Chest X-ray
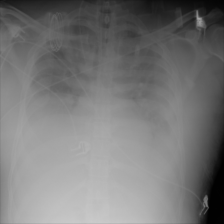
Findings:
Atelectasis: negative
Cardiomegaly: negative
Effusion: negative
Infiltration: negative
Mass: negative
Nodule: negative
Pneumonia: negative
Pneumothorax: negative
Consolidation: negative
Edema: negative
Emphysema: negative
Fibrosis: negative
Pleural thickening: negative
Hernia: negative